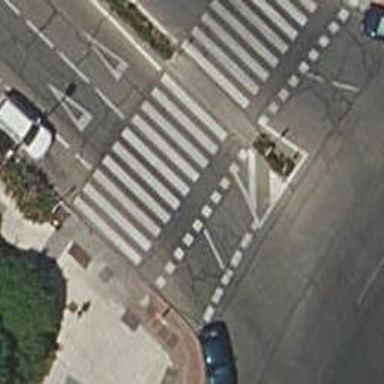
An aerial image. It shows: Uncontrolled zebra crossing on the road.